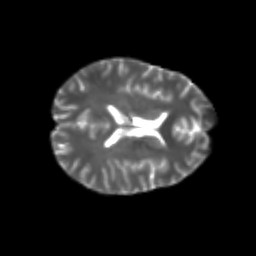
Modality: T2w
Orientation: axial
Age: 22
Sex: female
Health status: healthy
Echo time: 0.074 s